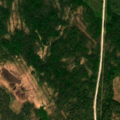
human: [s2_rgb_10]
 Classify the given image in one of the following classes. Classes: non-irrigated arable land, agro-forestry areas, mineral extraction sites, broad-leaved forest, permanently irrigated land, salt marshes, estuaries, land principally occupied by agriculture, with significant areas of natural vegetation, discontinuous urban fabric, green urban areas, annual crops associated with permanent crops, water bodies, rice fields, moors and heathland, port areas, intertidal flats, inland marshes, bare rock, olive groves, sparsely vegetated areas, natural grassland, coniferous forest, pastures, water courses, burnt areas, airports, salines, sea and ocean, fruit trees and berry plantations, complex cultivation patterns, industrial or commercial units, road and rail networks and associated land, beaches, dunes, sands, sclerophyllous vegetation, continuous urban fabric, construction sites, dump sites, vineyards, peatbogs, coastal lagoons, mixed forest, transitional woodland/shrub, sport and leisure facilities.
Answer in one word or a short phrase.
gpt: coniferous forest, mixed forest